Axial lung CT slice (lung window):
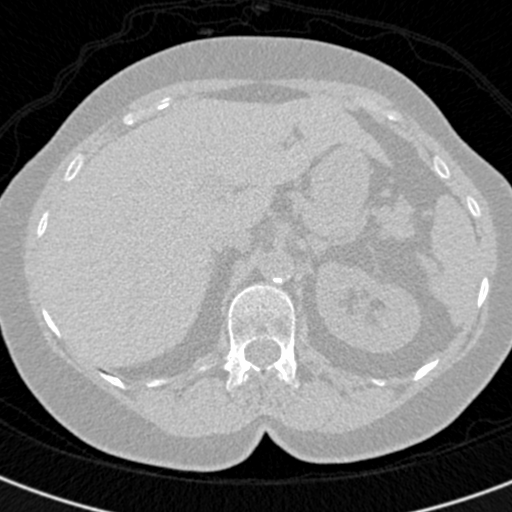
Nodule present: no